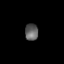
Tissue: lung
Cell type: Epithelial cells
Senescence score: 0.1342
Nuclear area (px): 216
Mean DAPI intensity: 96.657